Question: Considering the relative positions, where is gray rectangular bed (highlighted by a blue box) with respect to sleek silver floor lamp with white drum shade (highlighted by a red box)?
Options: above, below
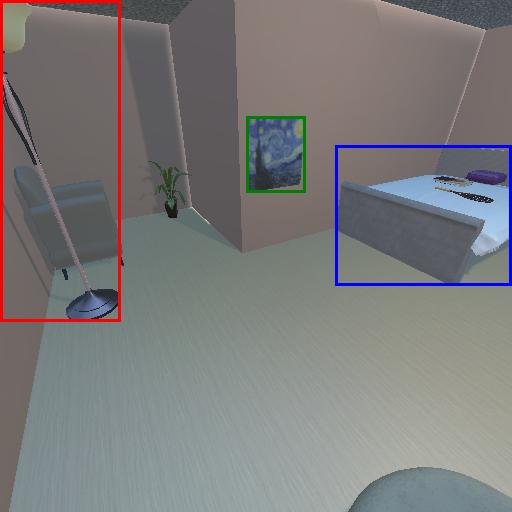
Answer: above